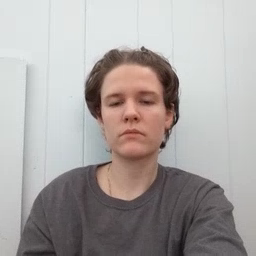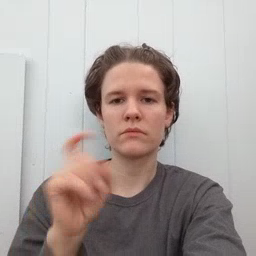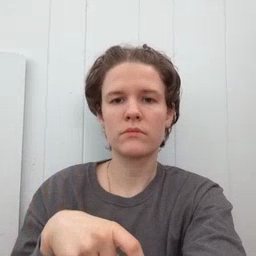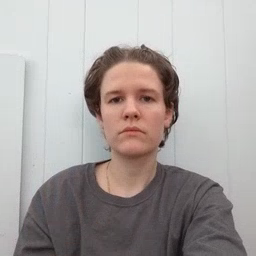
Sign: haveto